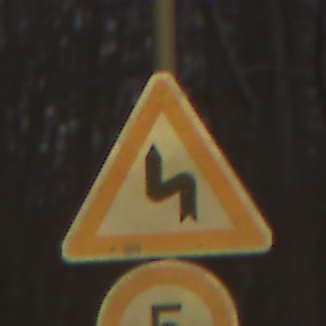
Verkehrszeichen: DoppelkurveZunaechstLinks
Zusatzzeichen unten: Geschwindigkeit5
Umgebung: Outdoor, Nature
Tageszeit: Midday
Wetter: Overcast
Licht: Natural
Jahreszeit: Autumn
Kontrast: LowContrast